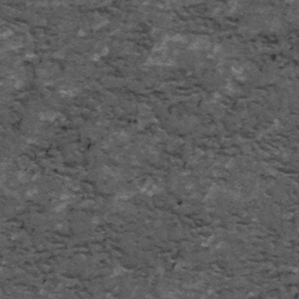
Label: frost